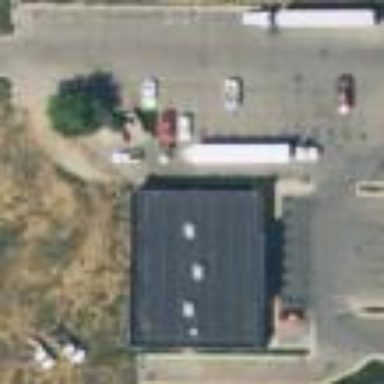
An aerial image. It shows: Parking area.